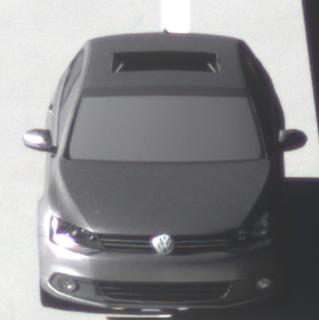
Make: VW
Model: Jetta 1.2 TSI
Detailed model: Jetta (IV)
Model produced from: 2011/01
Model produced until: 2014/08
Doors: 4
Color: gray
Road condition: dry road
Daytime: morning or afternoon
Contrast: high contrast